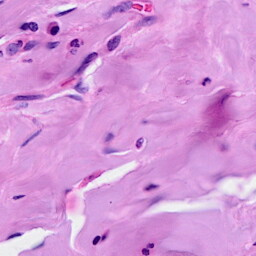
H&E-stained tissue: Breast